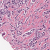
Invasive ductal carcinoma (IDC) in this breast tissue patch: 1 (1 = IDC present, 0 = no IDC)